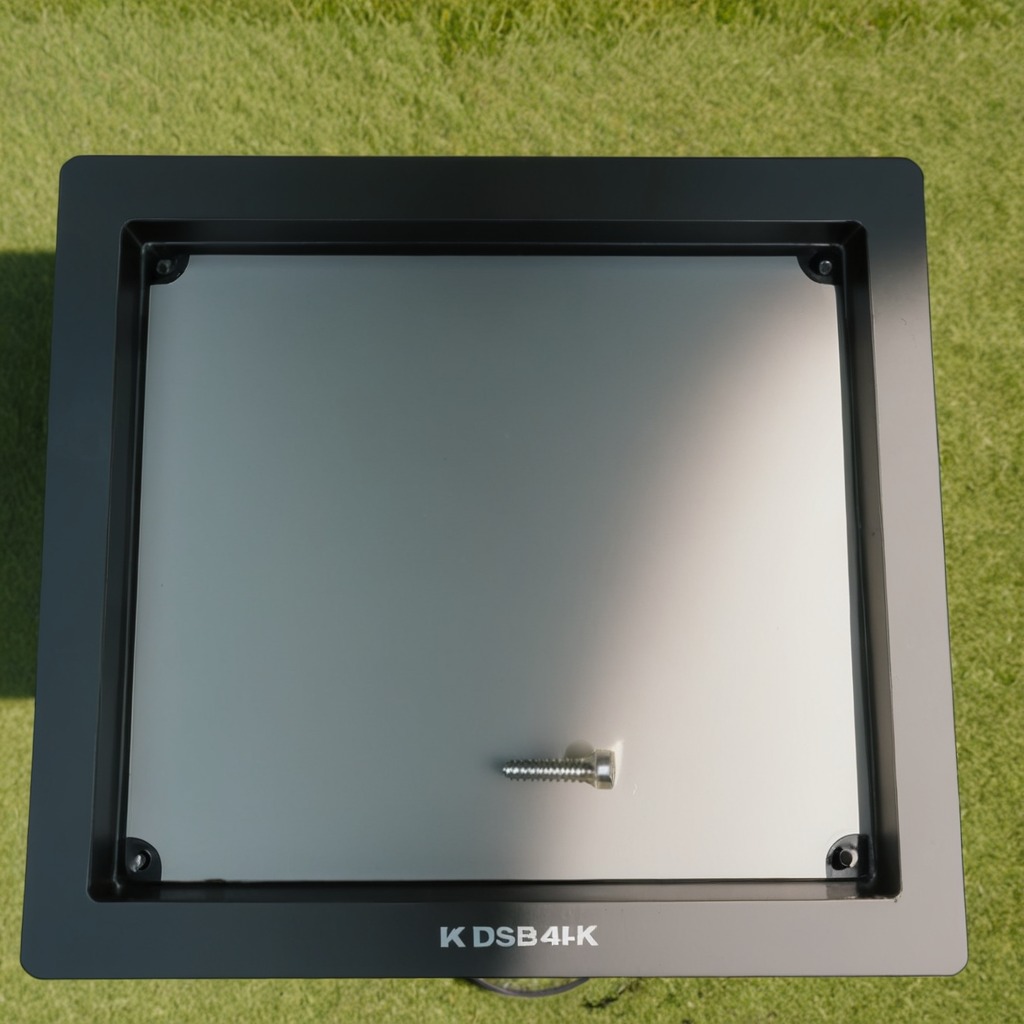
A metal screw is lying on a clean utility table in a temporary outdoor tool station afternoon light present textured surface.